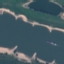
Land use / land cover class: River